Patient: sex M, age 33
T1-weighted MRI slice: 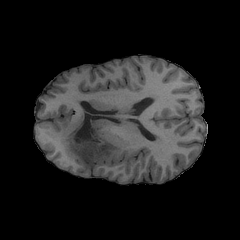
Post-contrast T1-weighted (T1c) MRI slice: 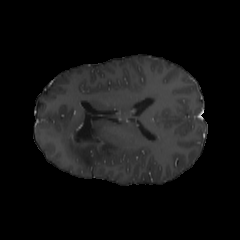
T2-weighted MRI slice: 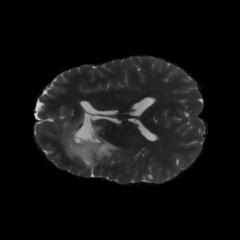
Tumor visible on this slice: yes
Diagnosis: Astrocytoma, IDH-mutant
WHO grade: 4